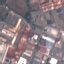
Land use / land cover: Industrial